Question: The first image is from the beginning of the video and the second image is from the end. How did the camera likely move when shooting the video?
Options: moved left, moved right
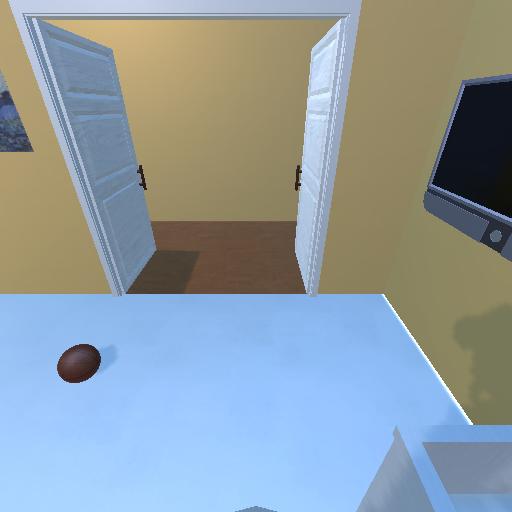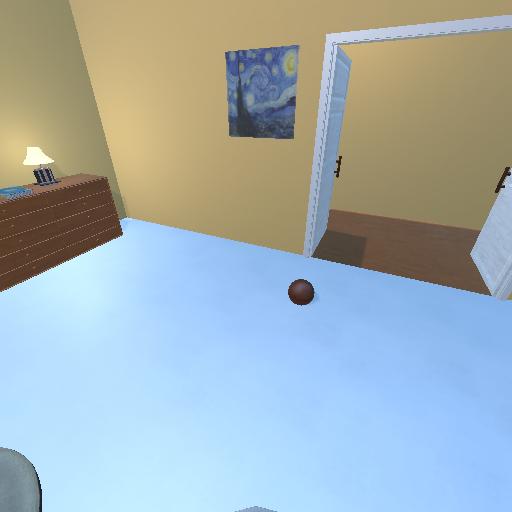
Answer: moved left